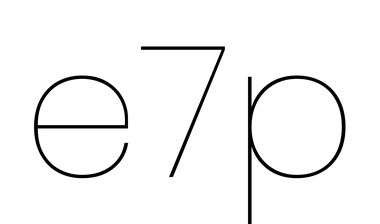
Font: Poppins-Thin